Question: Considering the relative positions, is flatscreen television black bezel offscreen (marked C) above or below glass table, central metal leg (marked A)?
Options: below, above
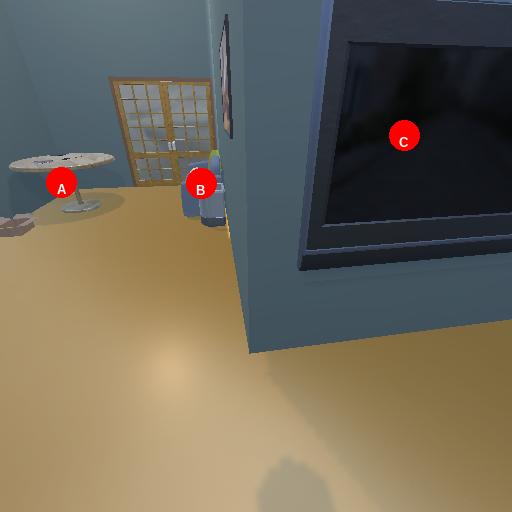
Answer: below